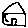
Label: house